Question: Using <URL>;'.
So far, I have managed to disassemble any arbitrary procedure/method, even from a loaded external module (BPL/DLL) provided they are appropriately exported.
From the current process (The EXE image loaded by windows loader), I want to get a .
I want to come up with something akin to <URL> provides through it's Code Viewer Tab but from the Exe running instance itself.

How can it be done? I'm not very comfortable with PE structures for the time being (but I am striving to, trust me) and wonder wether they are relevant for the purpose.
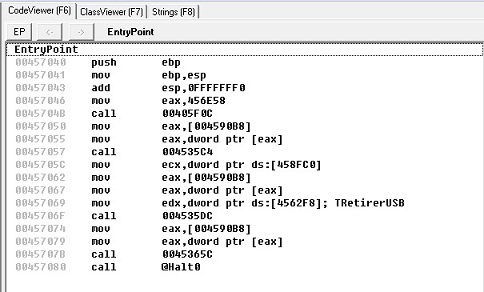
Answer: I came up with the working solution as follows
'''
function TForm1.GetEntryPoint: Pointer;
var
DosHeader: PImageDosHeader;
NtHeaders : PImageNtHeaders;
OptionalHeader: PImageOptionalHeader;
begin
DosHeader := PImageDosHeader(HInstance + 0);
NtHeaders := PImageNtHeaders(HInstance + Cardinal(DosHeader^._lfanew));
OptionalHeader := PImageOptionalHeader(Cardinal(NtHeaders) + SizeOf(DWORD) + IMAGE_SIZEOF_FILE_HEADER);
//
Result := Pointer(HInstance + OptionalHeader^.AddressOfEntryPoint);
end;
'''
'SysInit.HInstance' is the same as 'System.MainInstance': My preference goes for it as it sounds more C/C++ and find that more meaningfull for the case.
<URL> goes beyond the 'call @Halt0' instruction when disassembling from the EntryPoint: It is designed to disassemble function/procedure/method and considers a 'ret' instruction as the end.
I will look for other more appealing disassembler such as <URL> and will keep the ball rolling.